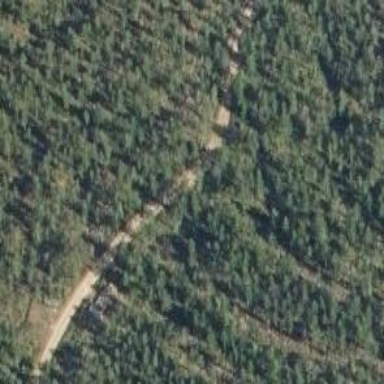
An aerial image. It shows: Well-maintained track road with grade 1 tracktype.